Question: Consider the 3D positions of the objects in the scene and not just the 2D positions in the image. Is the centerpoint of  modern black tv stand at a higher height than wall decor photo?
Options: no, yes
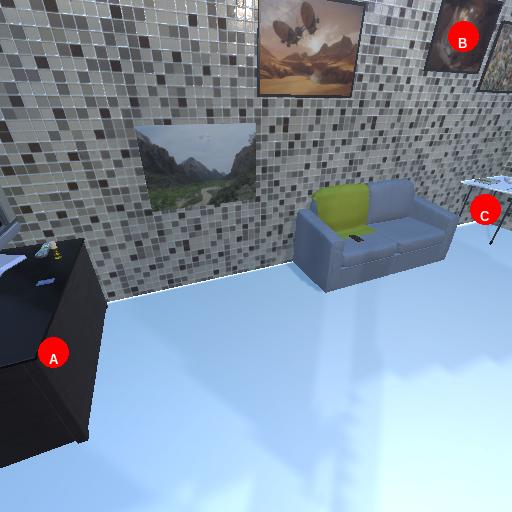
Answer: no